Question: i am working with GridView in ASP.NET,
specifically PagerSettings and PagerStyle.
I have several questions.
Details:
look at the screenshot.
1) Page Index - it looks like Text field,where I input number of page-after pushing Enter
-> it goes to that inputted page number.
2) How to make arrows bold?
3) How to position them (text field and arrows) in the middle (vertically)?

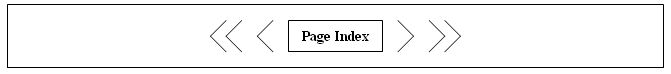
Answer: Have a look at that links
<URL>
<URL>
<URL>